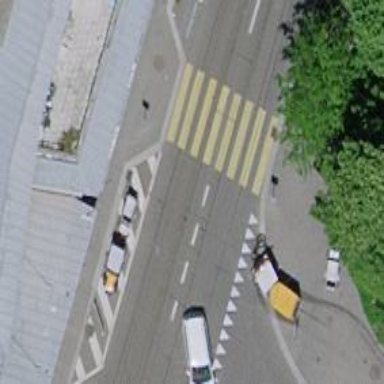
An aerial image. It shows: Tram level crossing on the railway.